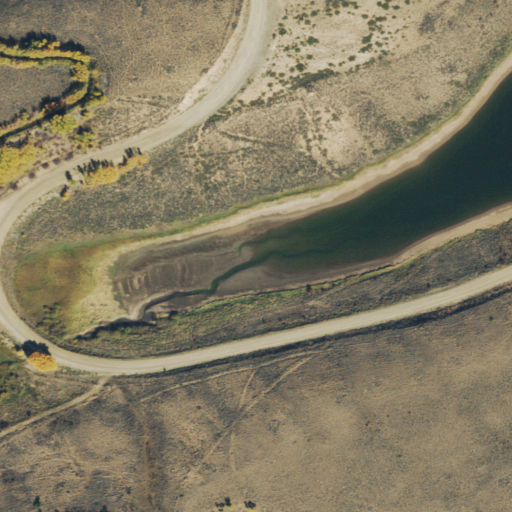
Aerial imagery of valley in Colorado named McQueary Gulch containing shrub, herbaceous wetlands, woody wetlands, and open water